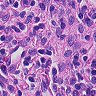
Metastatic tissue present: no